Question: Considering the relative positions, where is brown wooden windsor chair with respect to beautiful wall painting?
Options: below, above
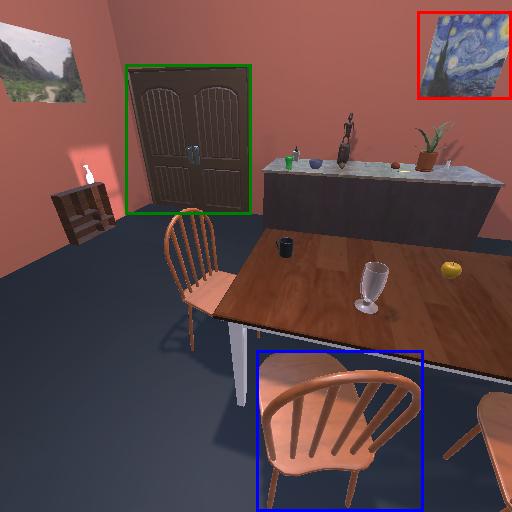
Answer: below